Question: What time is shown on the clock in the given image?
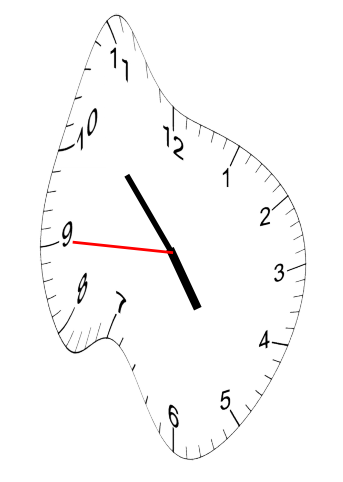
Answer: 04:52:45